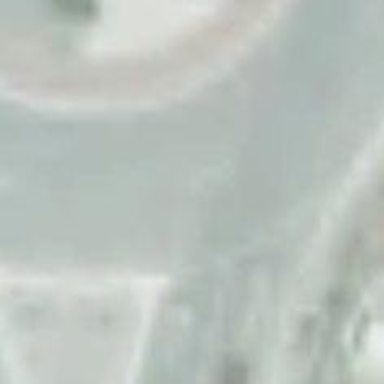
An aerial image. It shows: Roundabout at primary highway.